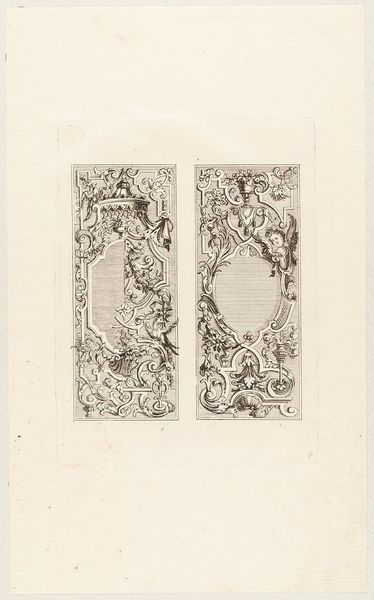
Titel: Füllungen, Blatt aus der Folge 'Neu inventirtes Formular Büchlein vor Gold und Silber Arbeiter auch andere Künstler sehr dienlich'
Künstler: Johann Jacob Biller
Standort: Hamburg
Institution: Museum für Kunst und Gewerbe Hamburg
Schlagwörter: vogel, blumen, tiere, ornament, barock, oval, engel, vase, papier, grafik, graphik, floral, ornamente, fotografie, photographie, druckgraphik, druckgrafik, stich, girlanden, laubwerk, blattwerk, kupferstich, blumenkorb, groteske, bandelwerk, tierornament, reproduktionen, berain, barockzeit, barockzeitalter, blumengewinde, druckerzeugnisse, blüte, vögel, tierornamente, ornamentstich, vorlageblätter